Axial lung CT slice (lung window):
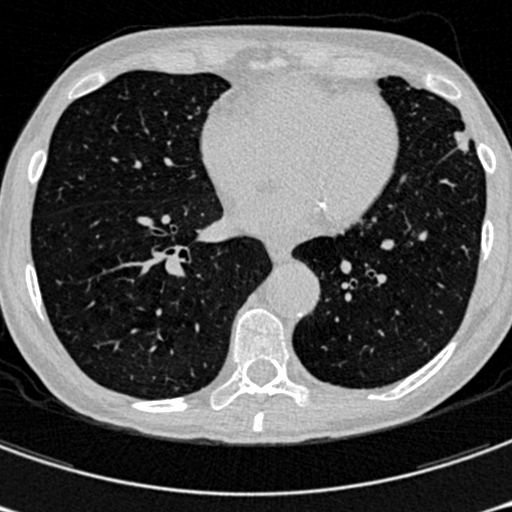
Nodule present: no